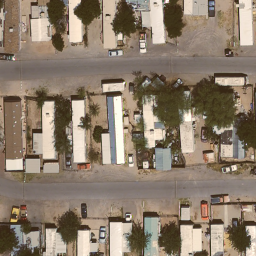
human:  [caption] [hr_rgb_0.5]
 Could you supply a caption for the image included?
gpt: Lots of mobile homes with plants surrounded in the mobile home park .

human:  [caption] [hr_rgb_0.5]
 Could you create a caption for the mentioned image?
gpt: Many mobile homes arranged in lines in the mobile home park and some roads go through this area .

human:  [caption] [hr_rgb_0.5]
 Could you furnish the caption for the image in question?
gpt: Many mobile homes arranged in lines in the mobile home park .

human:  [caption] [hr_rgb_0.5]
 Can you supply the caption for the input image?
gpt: Many mobile homes are closed to each other in the mobile home park .

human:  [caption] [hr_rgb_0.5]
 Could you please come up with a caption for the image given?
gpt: Lots of mobile homes arranged in lines and some roads go through this area .